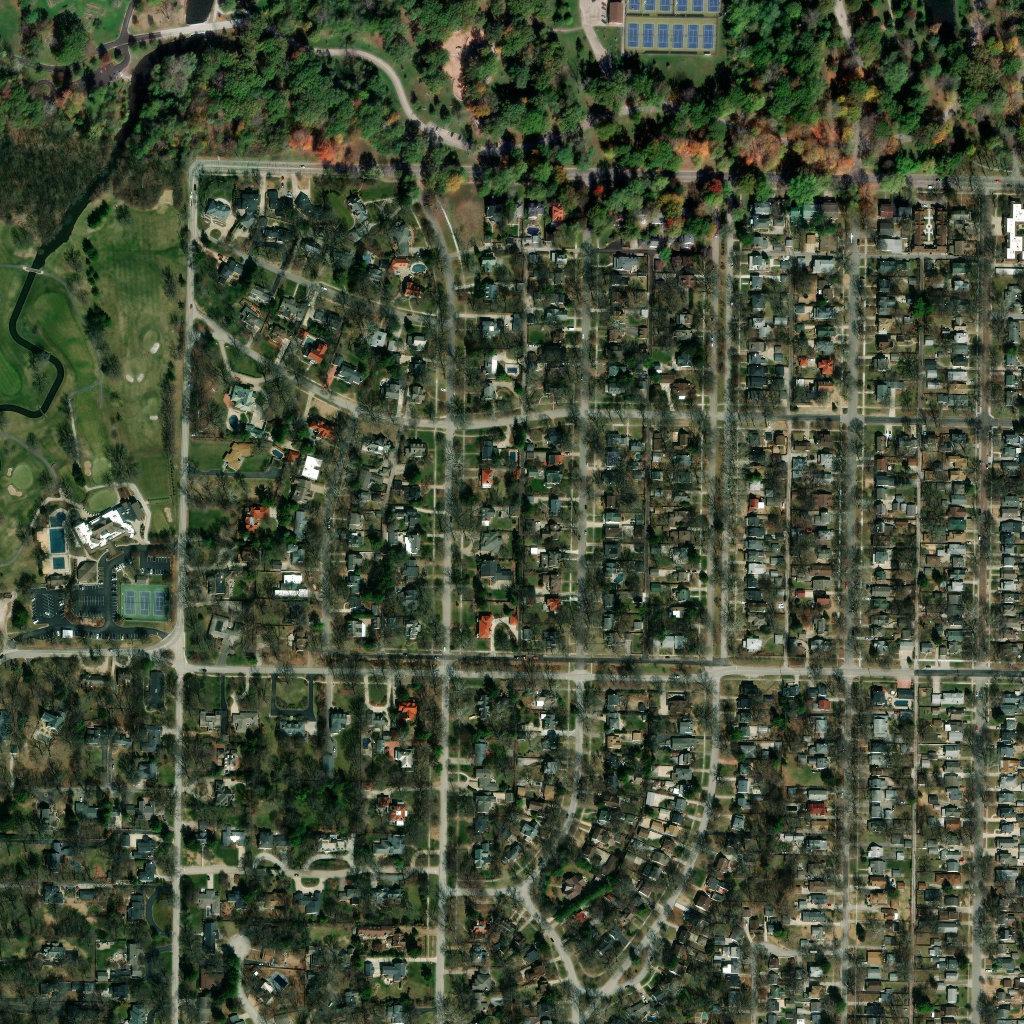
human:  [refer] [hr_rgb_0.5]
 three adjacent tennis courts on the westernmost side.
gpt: <box>[[11, 57, 16, 60, 0]]</box>